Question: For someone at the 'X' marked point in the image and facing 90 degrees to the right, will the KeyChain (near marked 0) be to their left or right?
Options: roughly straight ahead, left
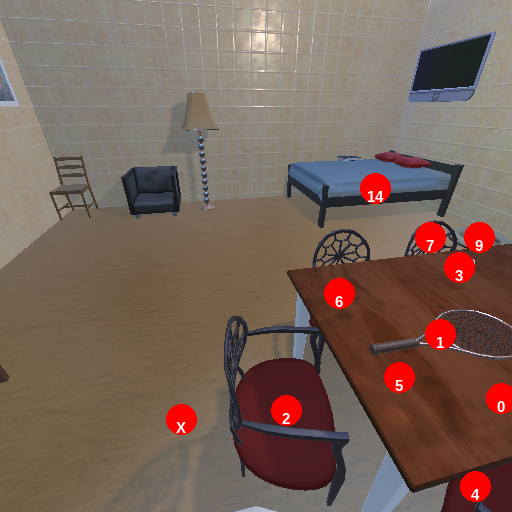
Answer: roughly straight ahead